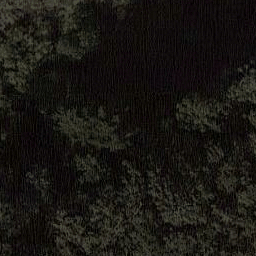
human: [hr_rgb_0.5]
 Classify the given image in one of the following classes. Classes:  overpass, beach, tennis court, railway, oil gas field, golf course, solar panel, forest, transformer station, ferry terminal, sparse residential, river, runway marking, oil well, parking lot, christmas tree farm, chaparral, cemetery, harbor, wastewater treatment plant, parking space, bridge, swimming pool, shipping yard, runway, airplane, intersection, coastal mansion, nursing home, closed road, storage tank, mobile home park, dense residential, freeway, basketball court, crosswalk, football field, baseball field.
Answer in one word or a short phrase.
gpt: forest